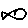
Label: fish